Interaction volume radius: 5 \u00c5
Interaction volume height: 15 \u00c5
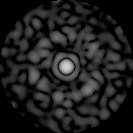
Disorder parameter: 0.7422